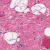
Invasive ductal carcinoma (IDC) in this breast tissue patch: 0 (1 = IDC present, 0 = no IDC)